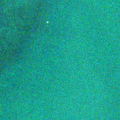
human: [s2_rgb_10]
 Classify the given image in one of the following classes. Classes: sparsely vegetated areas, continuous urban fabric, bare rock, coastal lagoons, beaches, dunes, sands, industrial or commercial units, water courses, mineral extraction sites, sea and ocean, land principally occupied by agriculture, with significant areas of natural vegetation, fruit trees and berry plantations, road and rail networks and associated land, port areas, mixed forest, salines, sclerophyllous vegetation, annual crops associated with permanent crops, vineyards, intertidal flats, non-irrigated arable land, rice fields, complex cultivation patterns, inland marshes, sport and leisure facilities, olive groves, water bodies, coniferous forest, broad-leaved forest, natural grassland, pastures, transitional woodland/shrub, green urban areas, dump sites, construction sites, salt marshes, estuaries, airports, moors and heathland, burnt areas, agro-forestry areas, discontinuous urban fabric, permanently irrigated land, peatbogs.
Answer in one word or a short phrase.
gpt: sea and ocean